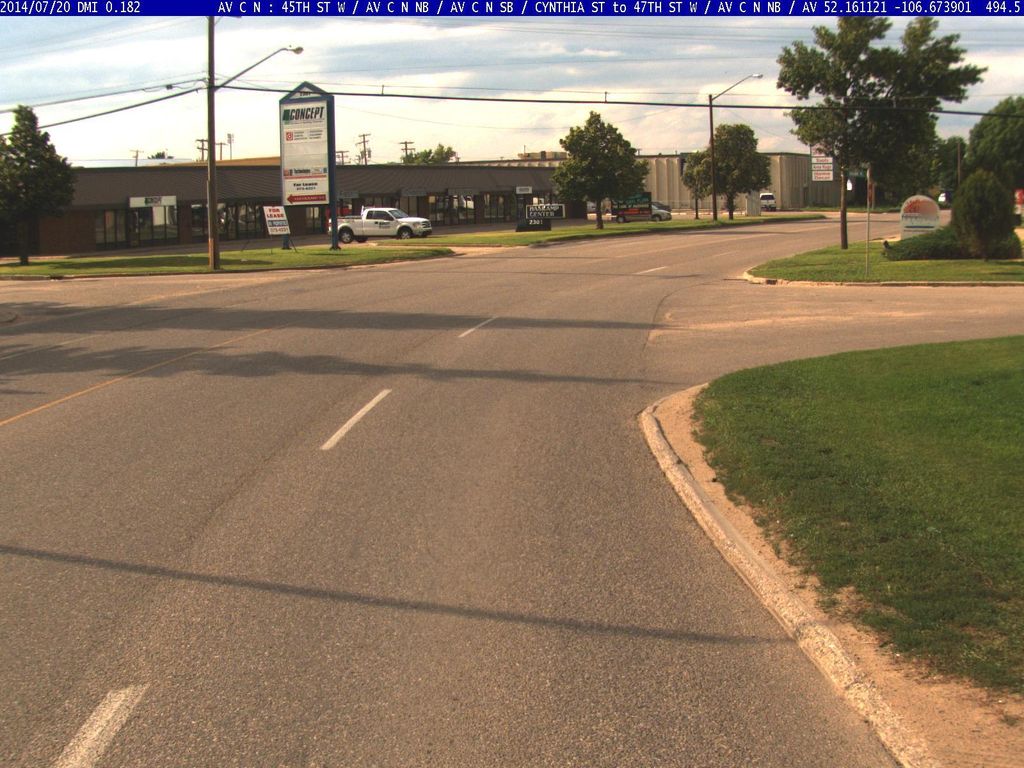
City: saskatoon